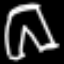
Label: pants